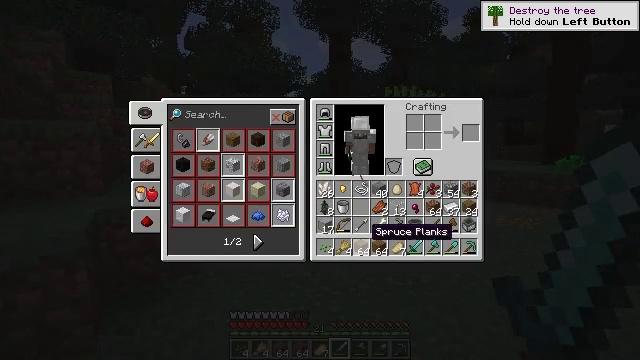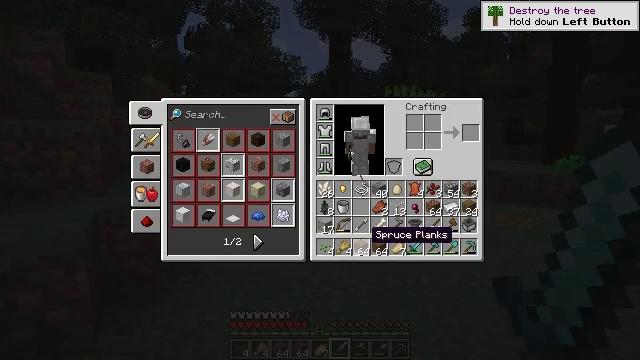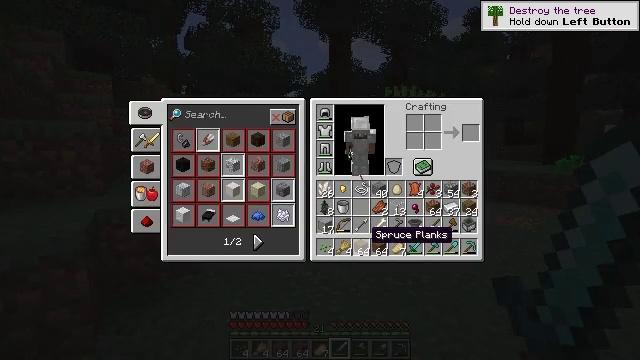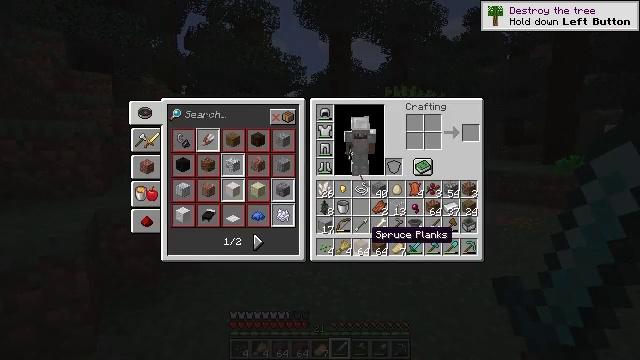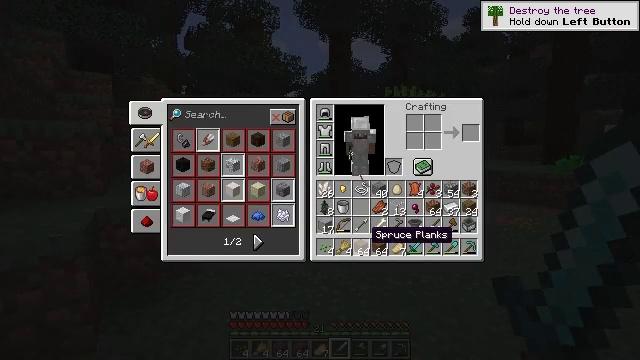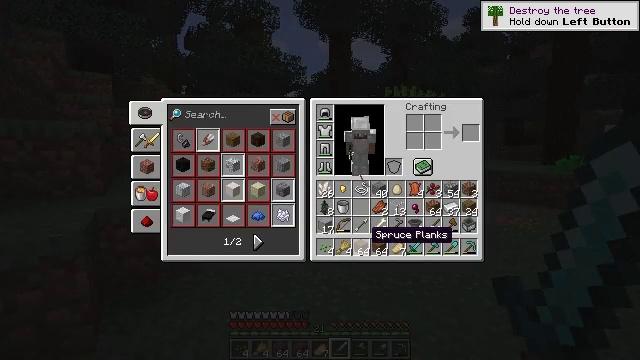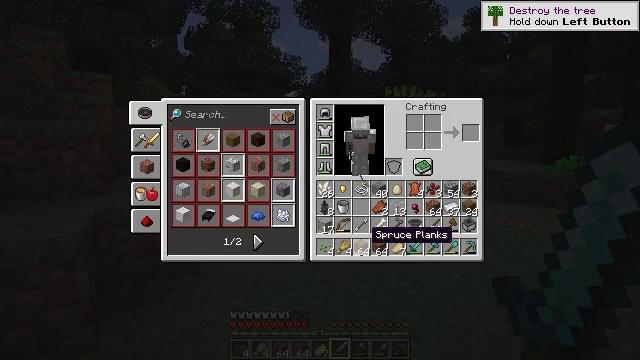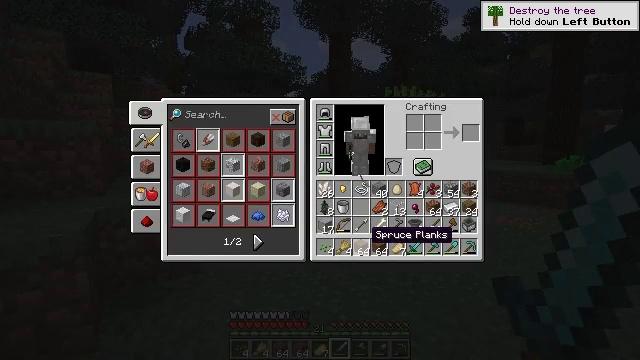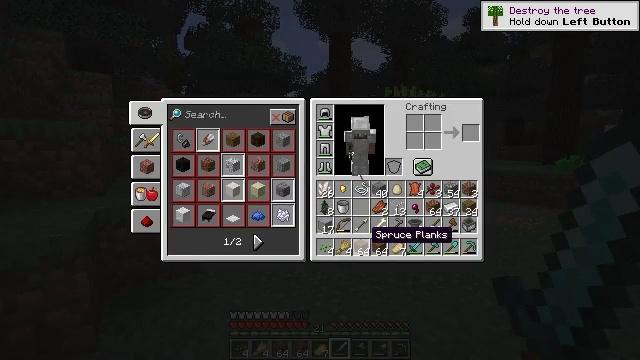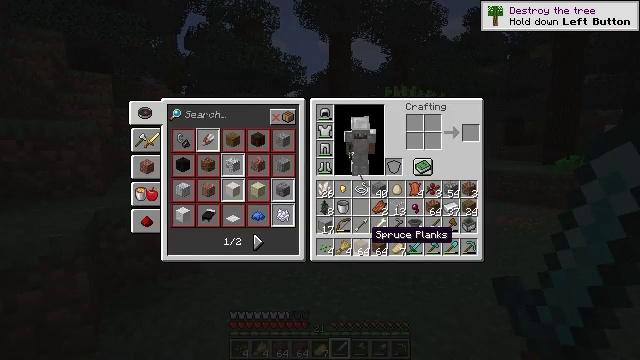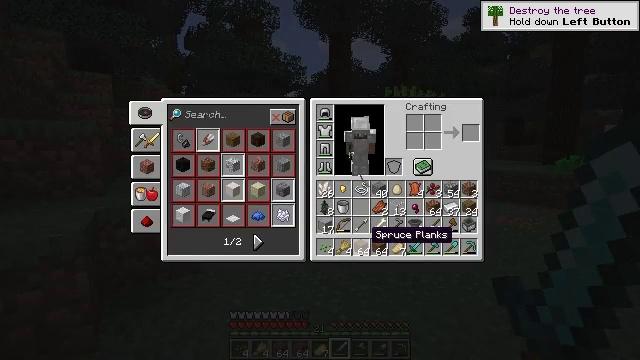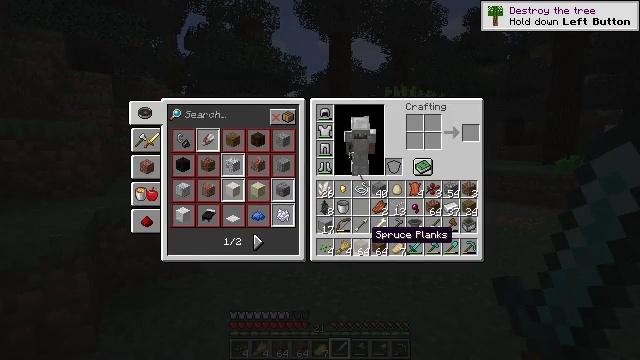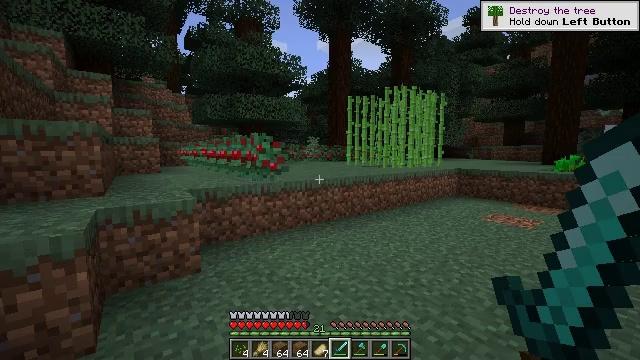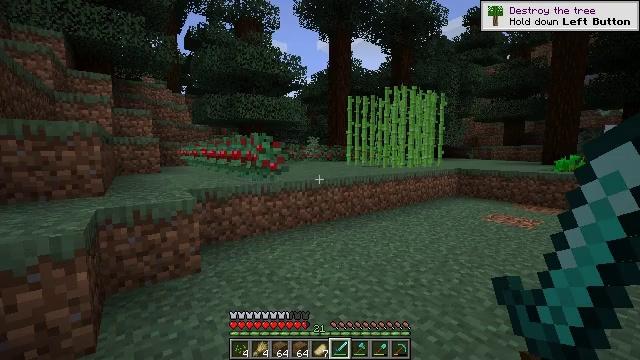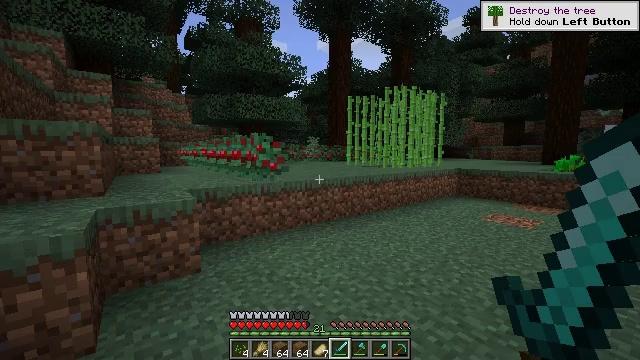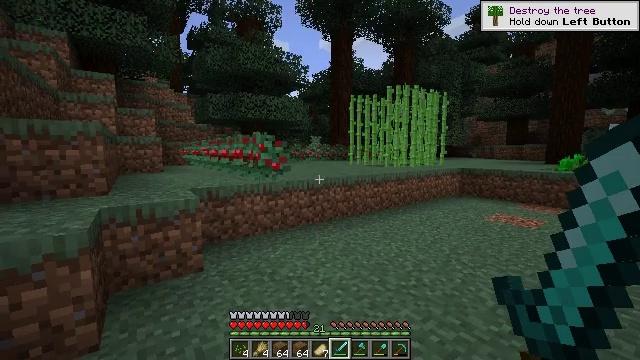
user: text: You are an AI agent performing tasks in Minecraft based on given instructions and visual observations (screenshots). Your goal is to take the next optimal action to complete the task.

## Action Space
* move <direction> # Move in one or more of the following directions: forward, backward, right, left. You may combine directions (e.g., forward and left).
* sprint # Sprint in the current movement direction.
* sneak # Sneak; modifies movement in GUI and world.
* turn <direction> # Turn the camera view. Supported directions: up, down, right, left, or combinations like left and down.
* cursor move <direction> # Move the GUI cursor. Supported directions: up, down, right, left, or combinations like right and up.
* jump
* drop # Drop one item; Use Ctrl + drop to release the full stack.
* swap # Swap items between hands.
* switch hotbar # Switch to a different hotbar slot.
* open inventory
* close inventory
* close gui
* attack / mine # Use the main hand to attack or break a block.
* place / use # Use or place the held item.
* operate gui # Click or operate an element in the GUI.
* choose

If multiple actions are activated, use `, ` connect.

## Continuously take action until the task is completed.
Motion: motion action
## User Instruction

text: Craft the dispenser using a crafting table.
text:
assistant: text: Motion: no_op
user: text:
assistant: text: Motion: no_op
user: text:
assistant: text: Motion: no_op
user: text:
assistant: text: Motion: no_op
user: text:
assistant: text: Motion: no_op
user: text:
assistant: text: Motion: no_op
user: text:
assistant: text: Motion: no_op
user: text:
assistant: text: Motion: no_op
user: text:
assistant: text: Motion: no_op
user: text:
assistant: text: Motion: no_op
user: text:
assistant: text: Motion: no_op
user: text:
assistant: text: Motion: no_op
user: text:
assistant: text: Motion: no_op
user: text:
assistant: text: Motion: no_op
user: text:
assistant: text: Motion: no_op
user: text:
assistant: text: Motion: no_op
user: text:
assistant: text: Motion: turn left and down
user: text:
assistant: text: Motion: turn left
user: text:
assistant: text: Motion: turn left
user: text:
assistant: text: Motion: turn left
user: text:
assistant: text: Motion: turn left
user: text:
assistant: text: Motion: turn left and up
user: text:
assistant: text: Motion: turn left and up
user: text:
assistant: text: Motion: turn left and up
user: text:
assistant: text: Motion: no_op
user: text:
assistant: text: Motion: turn right
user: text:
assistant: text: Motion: no_op
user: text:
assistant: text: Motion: no_op
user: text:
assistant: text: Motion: no_op
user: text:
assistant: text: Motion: turn left